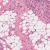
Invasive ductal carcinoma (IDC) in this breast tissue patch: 1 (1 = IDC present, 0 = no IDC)